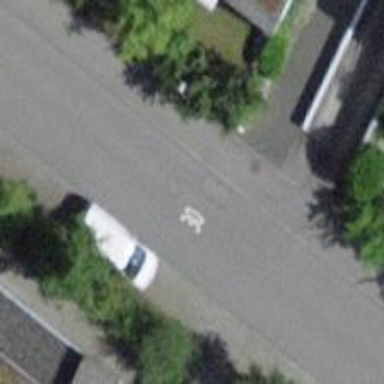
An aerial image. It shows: Footway made of paving stones.